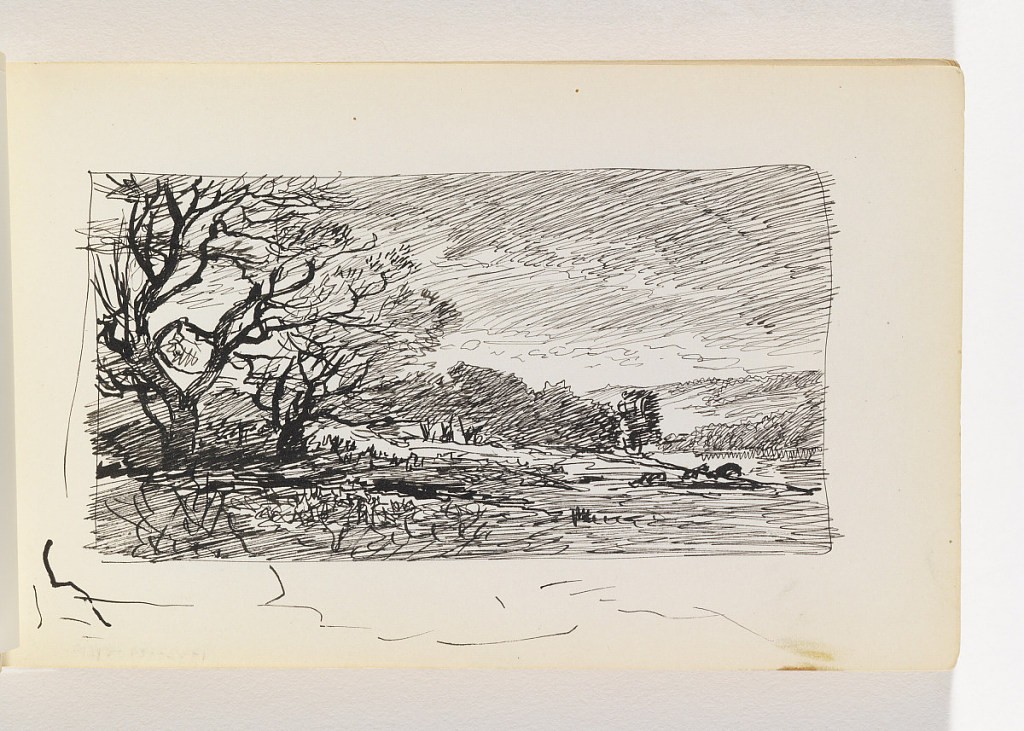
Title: Quick Sketch of Landscape with Large Trees
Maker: William Trost Richards, American, 1833–1905
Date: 1890–1900
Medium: Pen and black ink on off-white wove paper
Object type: Sketchbook folio
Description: Landscape with two large, dark, bare trees at left. (Possible) lake/pond at right with (possible) small boat and figures. Stand of trees in center distance, hills in right background. Miscellaneous pen in bottom margin outside image.